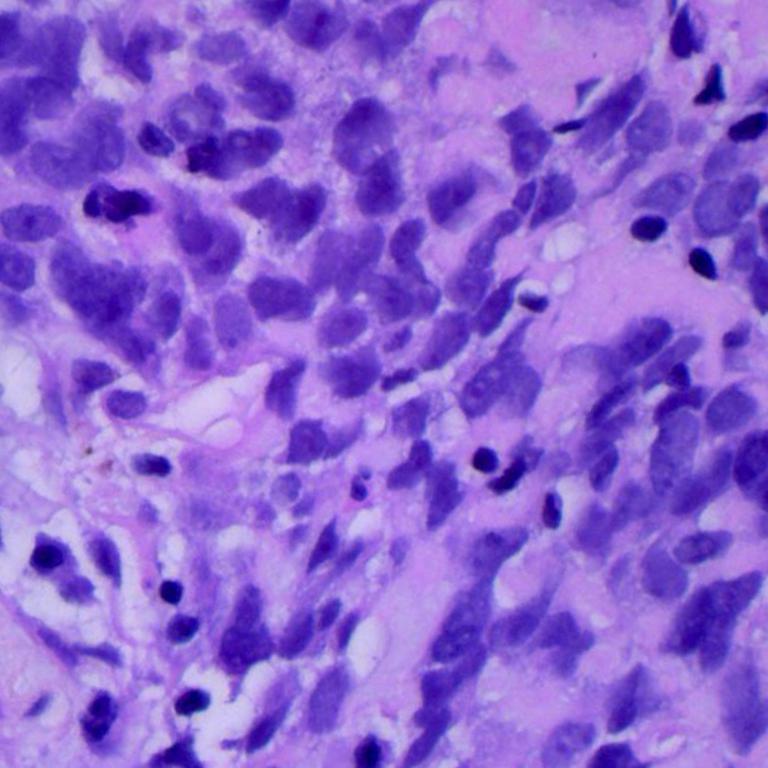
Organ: lung
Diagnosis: squamous carcinomas